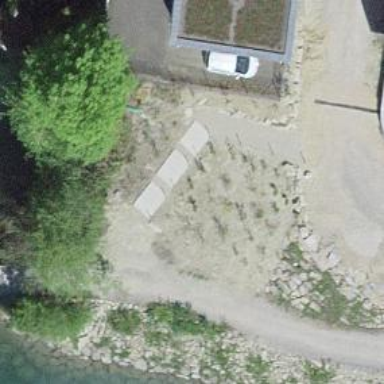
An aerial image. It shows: Concrete steps.